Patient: sex F, age 63
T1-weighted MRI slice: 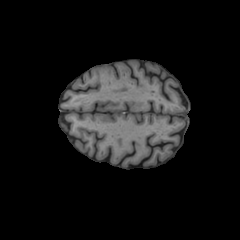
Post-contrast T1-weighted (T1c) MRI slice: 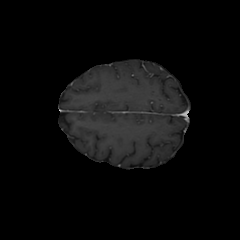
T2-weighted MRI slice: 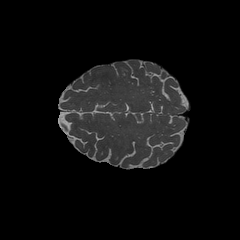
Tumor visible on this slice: no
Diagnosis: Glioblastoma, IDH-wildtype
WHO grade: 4